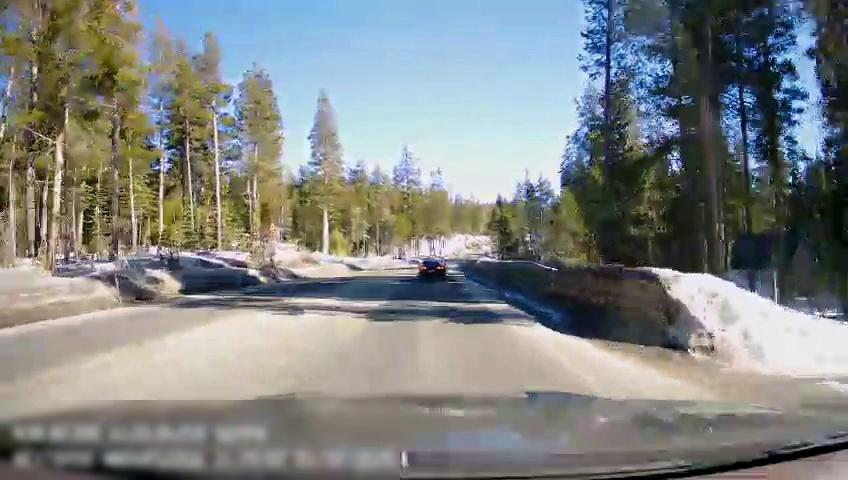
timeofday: Day
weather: Snowy
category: Drivable Space
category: Vehicles | Car